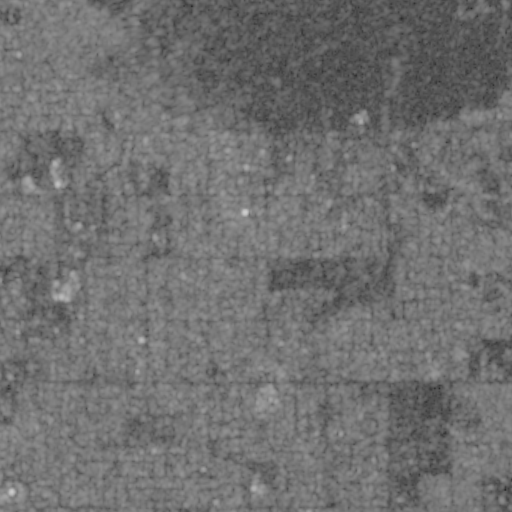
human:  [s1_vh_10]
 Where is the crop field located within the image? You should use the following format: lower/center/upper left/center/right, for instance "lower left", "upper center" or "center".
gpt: The crop field is located in the upper right of the image.
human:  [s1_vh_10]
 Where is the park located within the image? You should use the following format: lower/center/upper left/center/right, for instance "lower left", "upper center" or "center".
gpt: The park is located in the left of the image.
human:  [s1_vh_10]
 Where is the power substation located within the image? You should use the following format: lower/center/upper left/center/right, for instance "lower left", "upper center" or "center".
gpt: The power substation is located in the upper center of the image.
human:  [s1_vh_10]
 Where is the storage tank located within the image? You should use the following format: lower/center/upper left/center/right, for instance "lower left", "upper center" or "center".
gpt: The storage tank is located in the upper center of the image.
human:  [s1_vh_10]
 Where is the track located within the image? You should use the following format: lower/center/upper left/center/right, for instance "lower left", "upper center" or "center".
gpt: The track is located in the left of the image.
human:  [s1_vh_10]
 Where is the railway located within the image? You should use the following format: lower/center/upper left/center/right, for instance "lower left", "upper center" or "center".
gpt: The railway is located in the lower left of the image.
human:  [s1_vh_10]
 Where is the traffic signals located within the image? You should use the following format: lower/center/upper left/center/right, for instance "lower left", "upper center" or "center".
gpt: The traffic signals is located in the lower center of the image.
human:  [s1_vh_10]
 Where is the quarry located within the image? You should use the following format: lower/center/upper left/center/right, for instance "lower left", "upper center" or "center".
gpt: There is no quarry in the image.

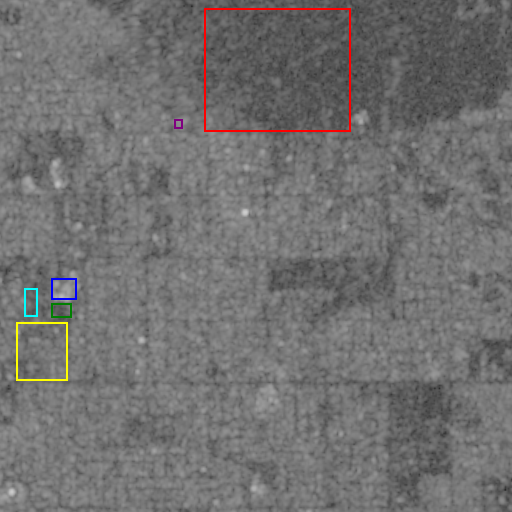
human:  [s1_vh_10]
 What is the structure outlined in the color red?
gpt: The structure outlined in red is a crop field.
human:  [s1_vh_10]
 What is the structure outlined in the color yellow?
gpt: The structure outlined in yellow is a park.
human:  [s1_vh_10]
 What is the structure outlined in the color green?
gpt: The structure outlined in green is a parking lot.
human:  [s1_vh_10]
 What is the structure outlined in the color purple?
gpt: The structure outlined in purple is a power substation.
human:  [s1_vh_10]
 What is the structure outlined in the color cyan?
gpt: The structure outlined in cyan is a track.
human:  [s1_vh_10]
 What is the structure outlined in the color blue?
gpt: The structure outlined in blue is a building.
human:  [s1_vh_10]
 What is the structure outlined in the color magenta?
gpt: There is no magenta outline.